Field crop: tomato
Growth stage: 2
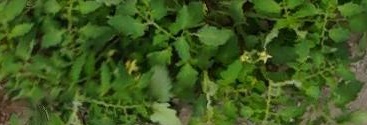
Species: tomato